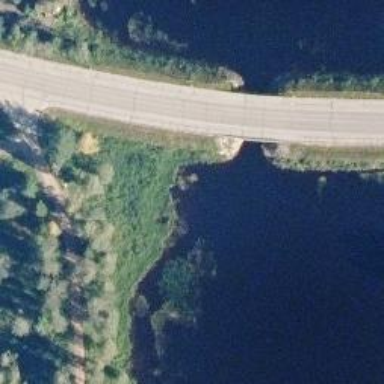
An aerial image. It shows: Culvert tunnel passing under river.